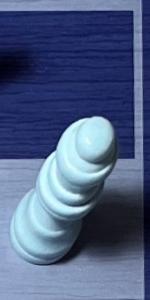
Label: Queen_White